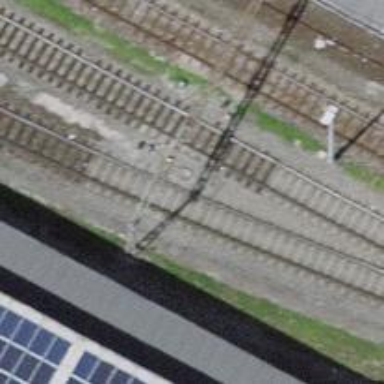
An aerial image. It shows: Railway yard with one track in service.